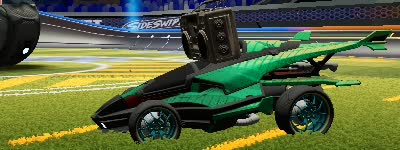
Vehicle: aftershock